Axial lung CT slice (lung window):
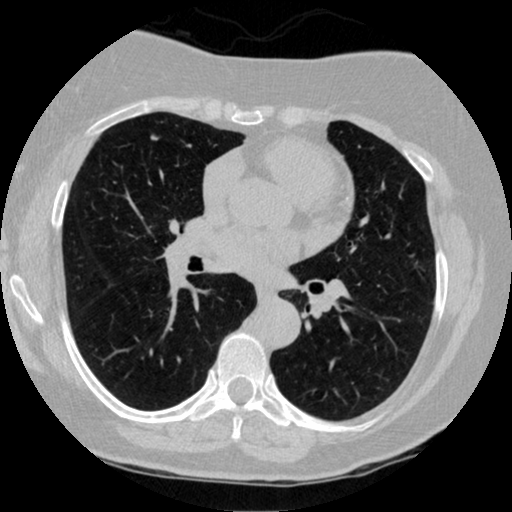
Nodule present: yes
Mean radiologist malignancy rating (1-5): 2.5